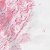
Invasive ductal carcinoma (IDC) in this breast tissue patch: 0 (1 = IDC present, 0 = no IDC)